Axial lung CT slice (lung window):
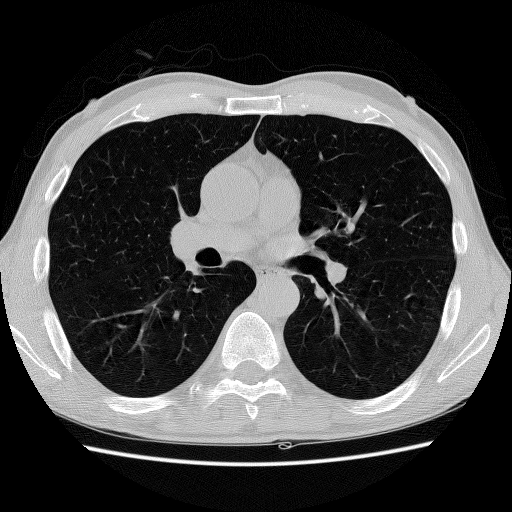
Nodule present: no